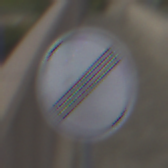
Verkehrszeichen: EndeSaemtlicherBegrenzungen
Umgebung: Outdoor, Suburban
Tageszeit: MorningAfternoon
Wetter: PartlyCloudy
Licht: Natural
Jahreszeit: NotSpecified
Kontrast: LowContrast